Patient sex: M
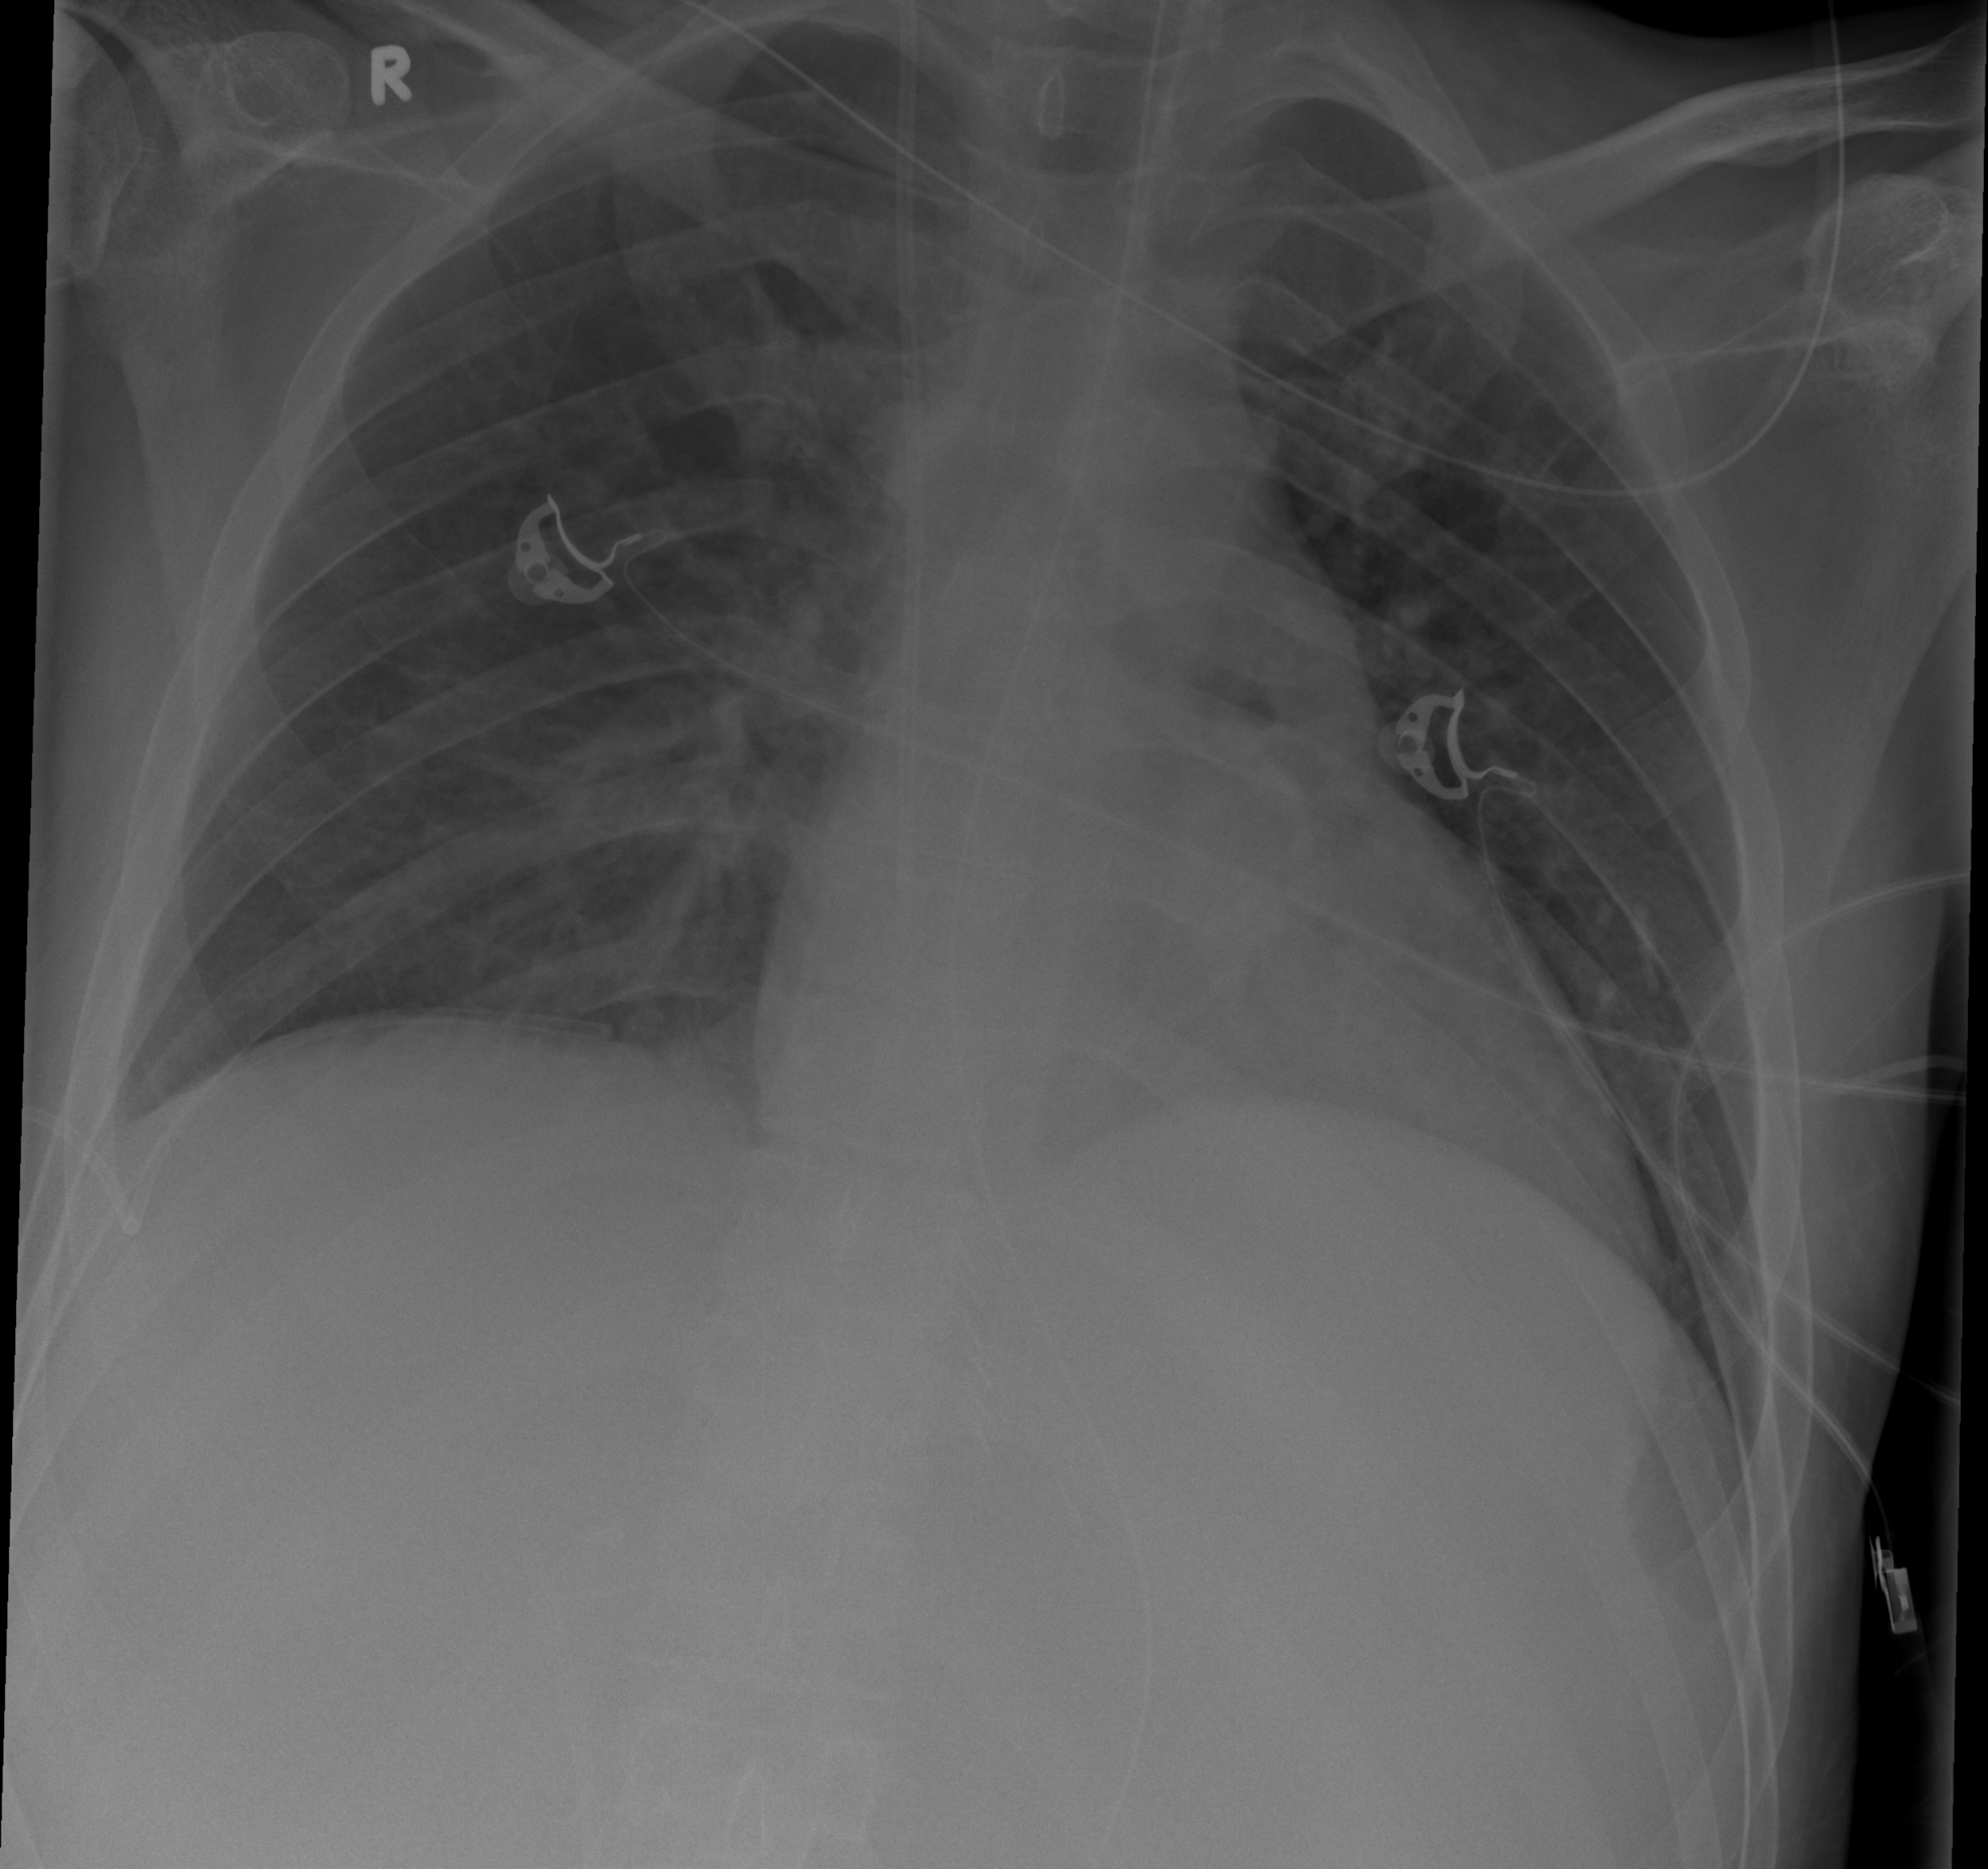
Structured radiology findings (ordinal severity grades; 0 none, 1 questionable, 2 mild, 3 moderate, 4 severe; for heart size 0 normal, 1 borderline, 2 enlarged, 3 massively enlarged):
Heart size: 1
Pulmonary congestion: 0
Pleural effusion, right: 0
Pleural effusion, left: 0
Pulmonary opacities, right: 1
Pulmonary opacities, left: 0
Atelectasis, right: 1
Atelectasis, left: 0